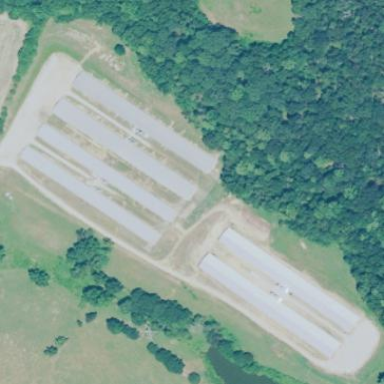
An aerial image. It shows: Poultry house.